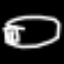
Label: pants